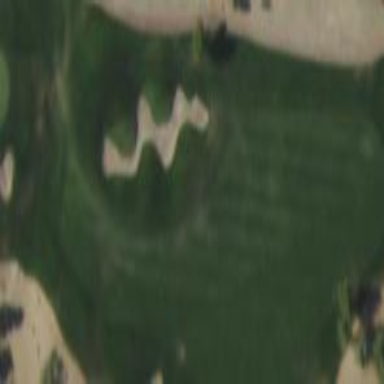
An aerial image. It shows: Grassy area designated as golf fairway.